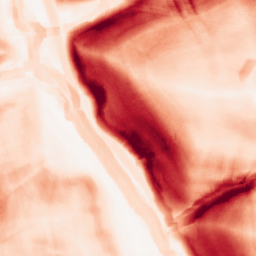
Category: morphological
Decomposition family: morphological_square
Decomposition parameters: operation: gradient
size: 10
Upsampling method: lanczos
Upsampling parameters: scale: 8
Upsampling scale: 8